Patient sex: F
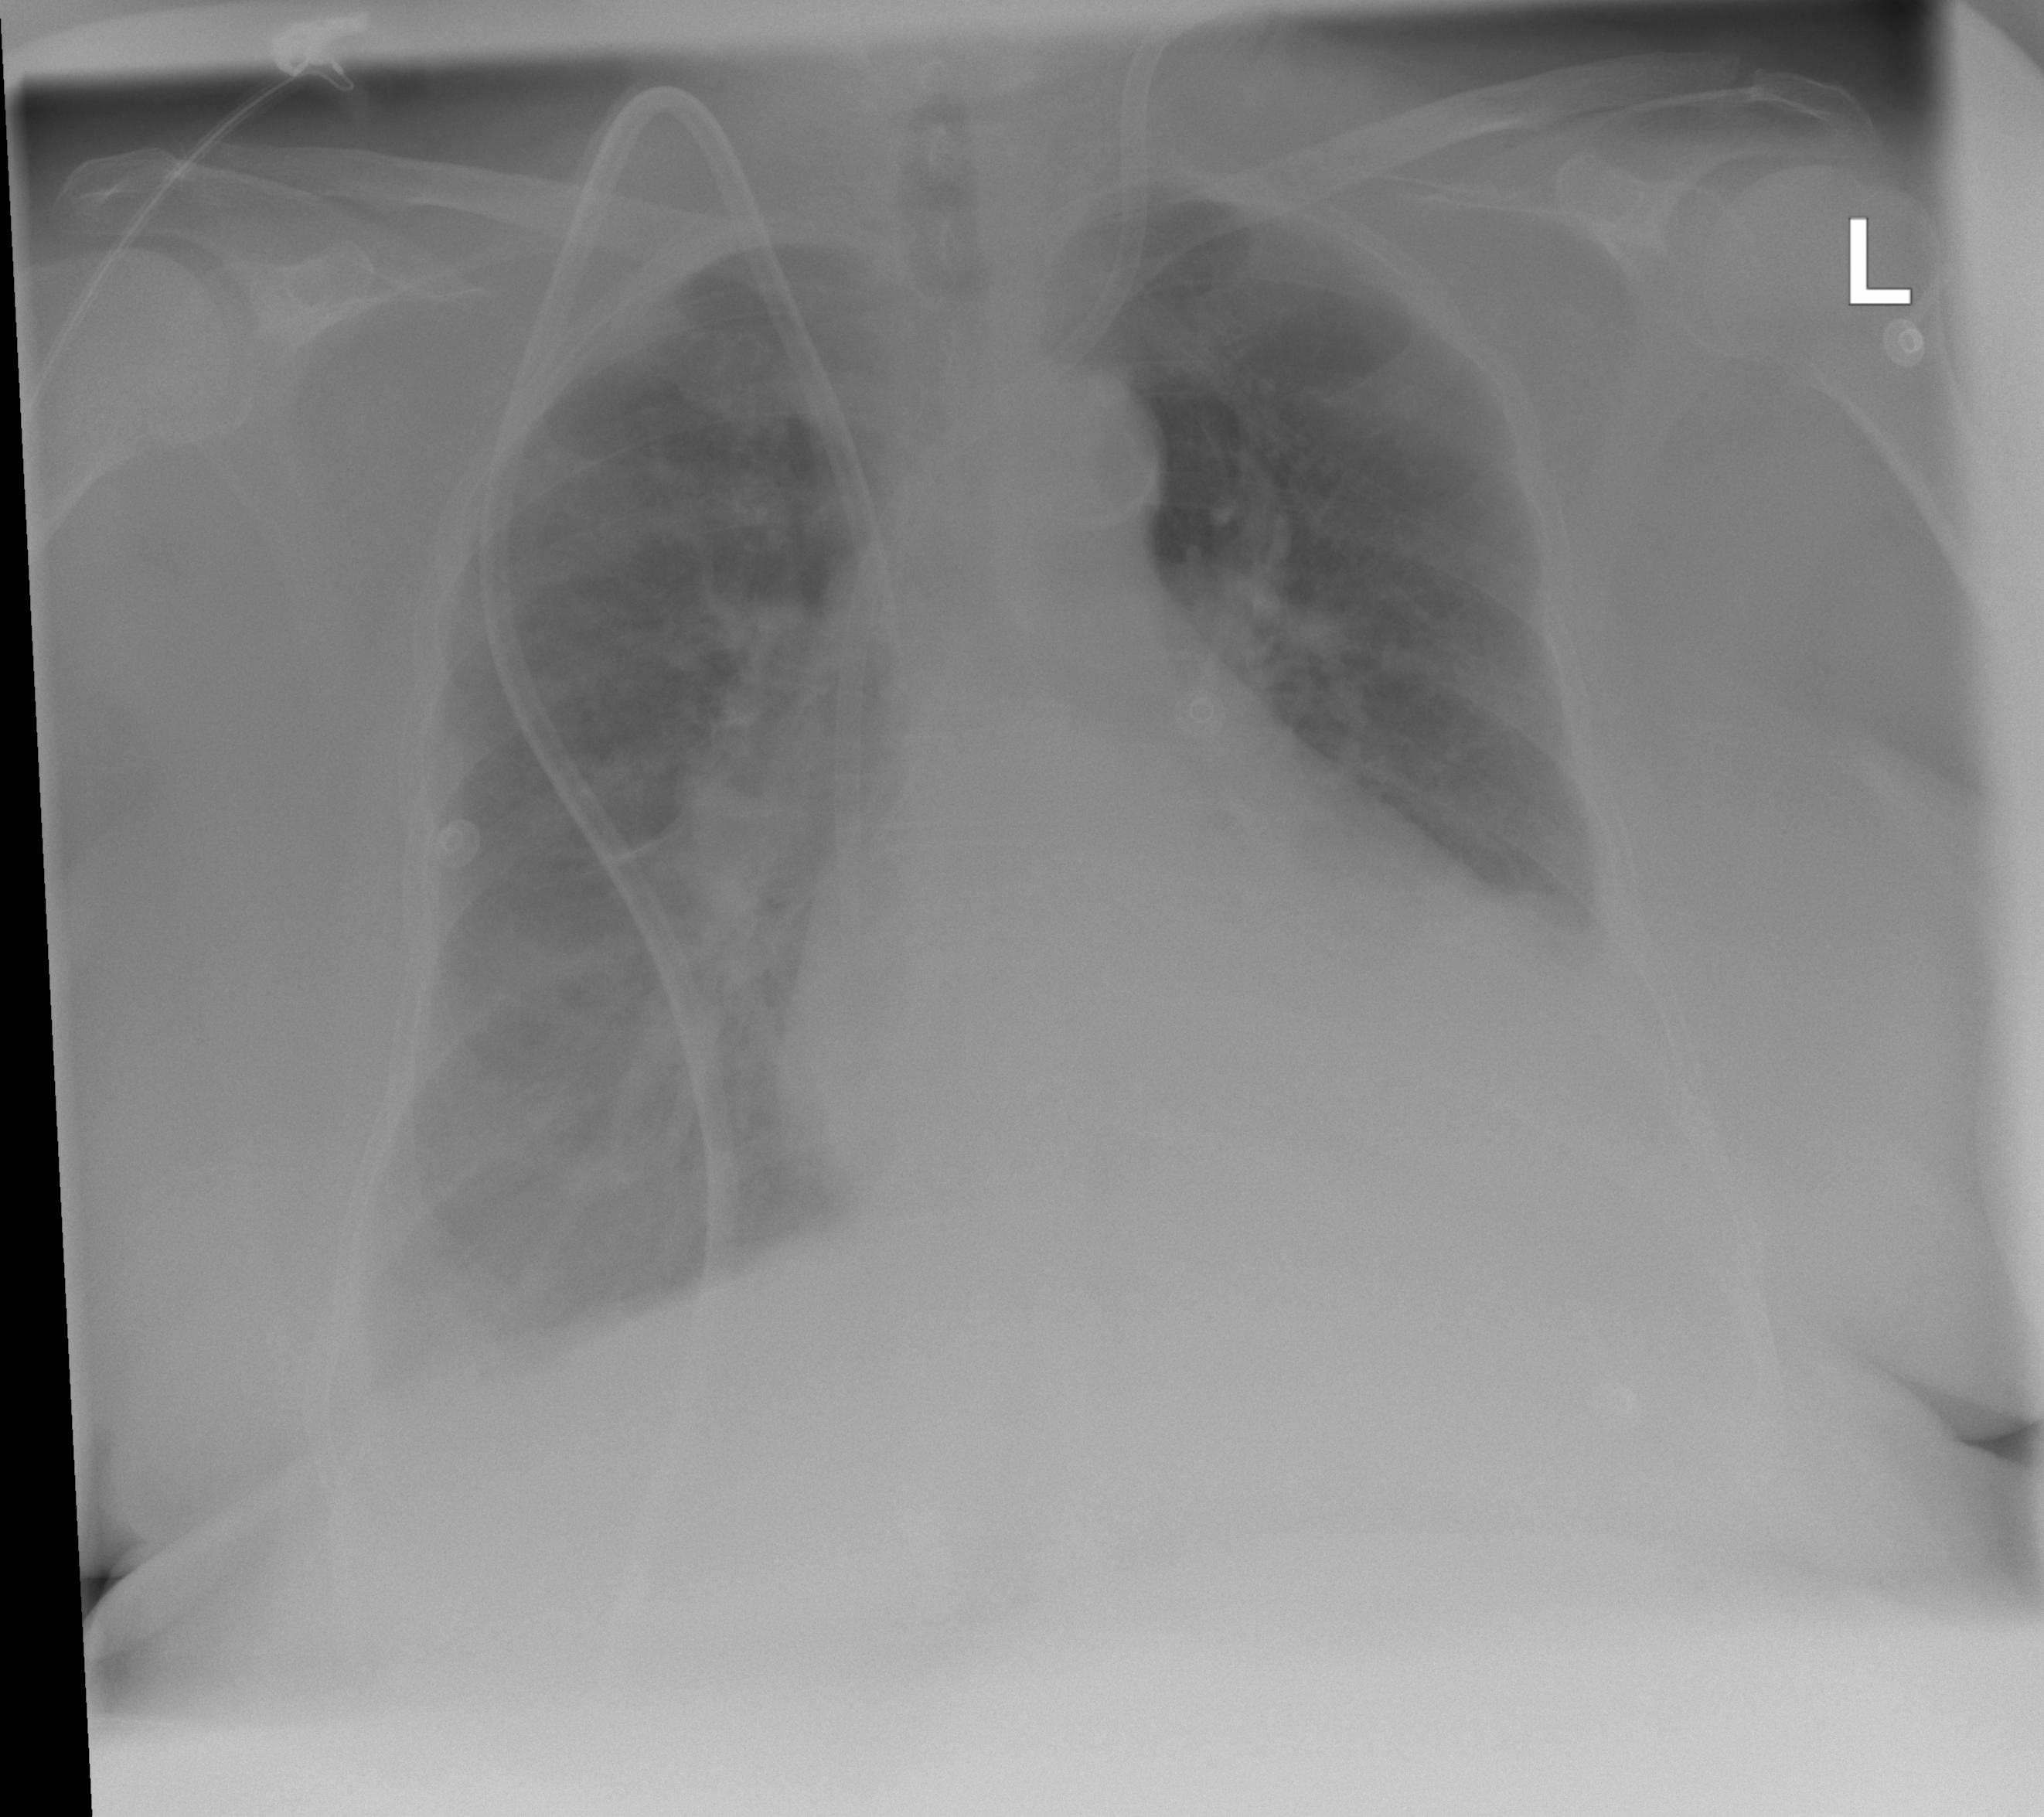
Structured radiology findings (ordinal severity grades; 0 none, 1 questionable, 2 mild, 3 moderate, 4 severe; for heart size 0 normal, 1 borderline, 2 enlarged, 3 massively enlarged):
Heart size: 2
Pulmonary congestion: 2
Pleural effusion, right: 2
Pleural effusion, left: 3
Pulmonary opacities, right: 2
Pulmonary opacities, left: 0
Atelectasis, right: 2
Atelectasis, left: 2